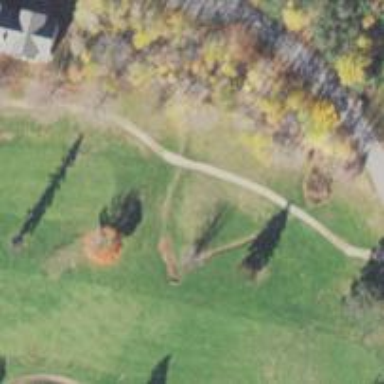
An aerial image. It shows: Nordic ski trail groomed for both classic and skating styles.